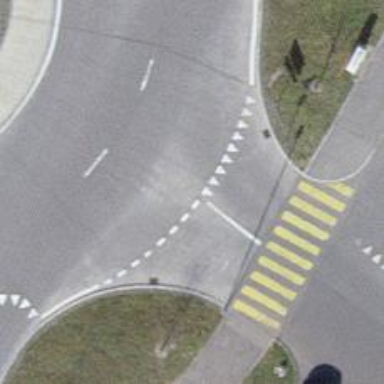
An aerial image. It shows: Road with "give way" sign.